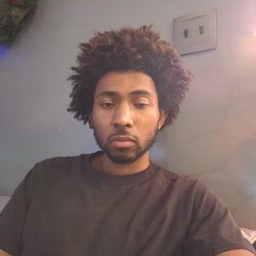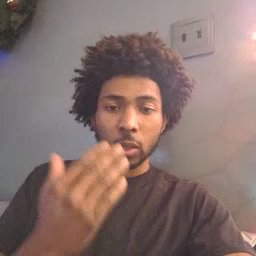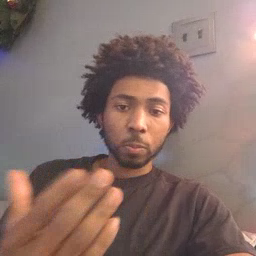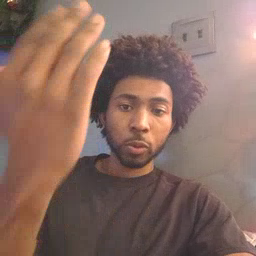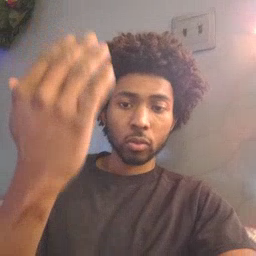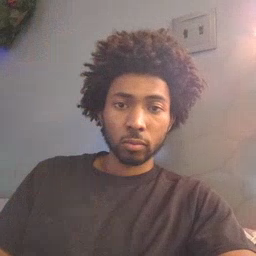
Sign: morning